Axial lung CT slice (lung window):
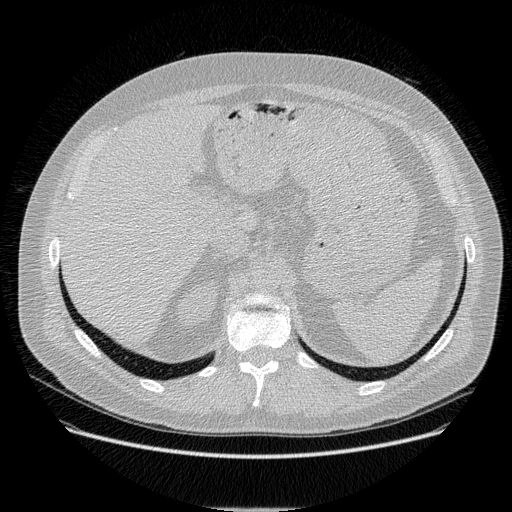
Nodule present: no